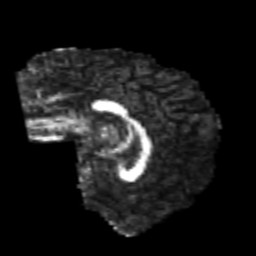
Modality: FA
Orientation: sagittal
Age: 24
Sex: male
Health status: healthy
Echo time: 0.074 s